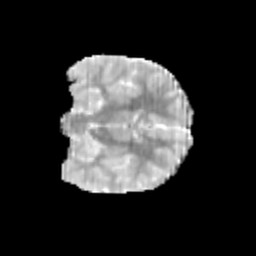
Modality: MD
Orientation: coronal
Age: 9
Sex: female
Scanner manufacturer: siemens
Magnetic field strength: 3 T
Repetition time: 3.8 s
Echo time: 0.07 s